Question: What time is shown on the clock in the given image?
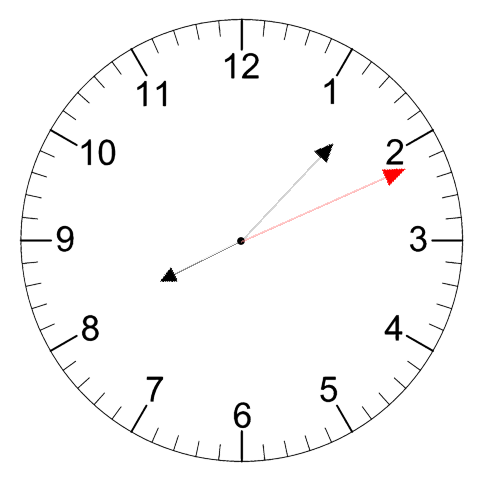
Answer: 08:07:11